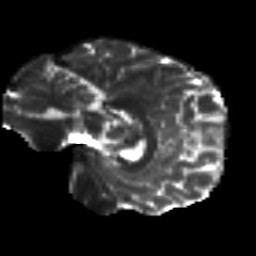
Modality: T2w
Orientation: sagittal
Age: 28
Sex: male
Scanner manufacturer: siemens
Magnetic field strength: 3 T
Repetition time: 8.8 s
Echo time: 0.085 s